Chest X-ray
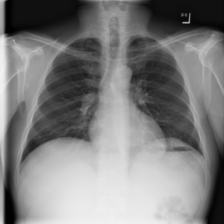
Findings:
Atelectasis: negative
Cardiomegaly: negative
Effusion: negative
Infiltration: negative
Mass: negative
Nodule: negative
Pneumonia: negative
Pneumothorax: negative
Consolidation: negative
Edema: negative
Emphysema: negative
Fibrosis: negative
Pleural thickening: negative
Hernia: negative